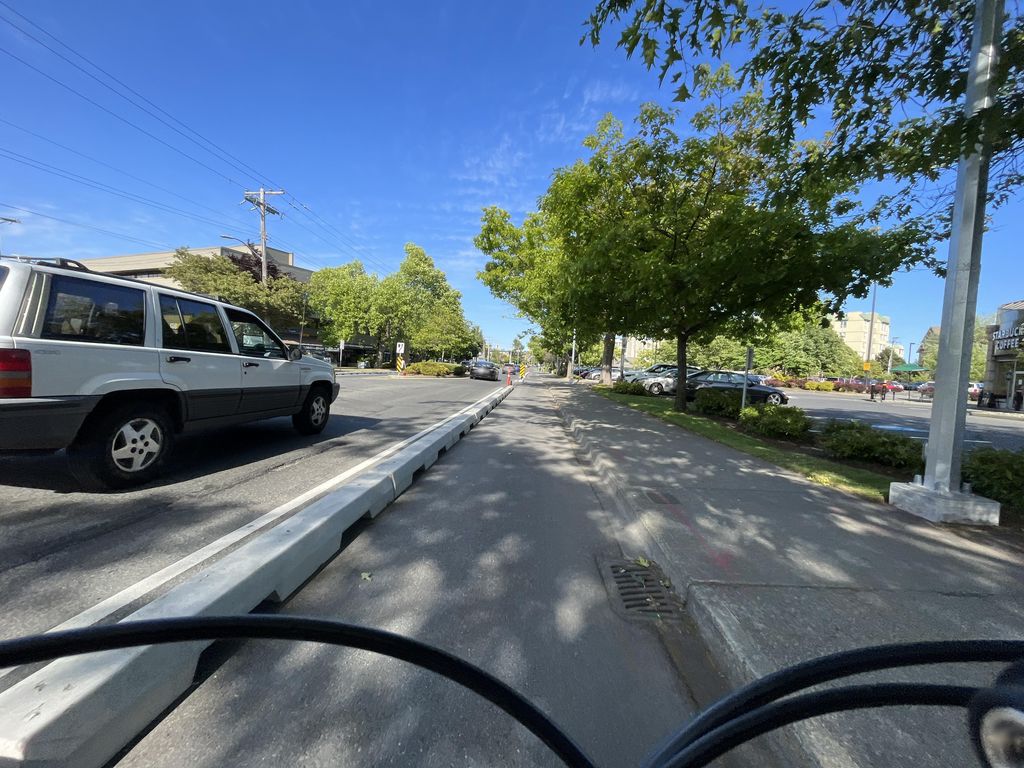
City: victoria